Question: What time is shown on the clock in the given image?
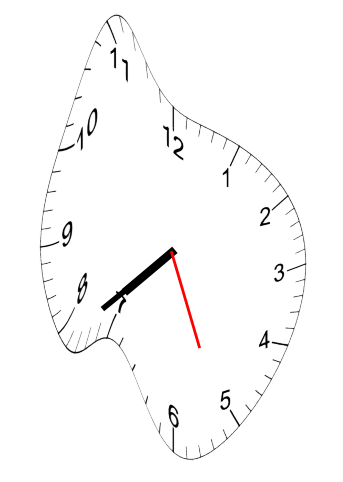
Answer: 07:38:26